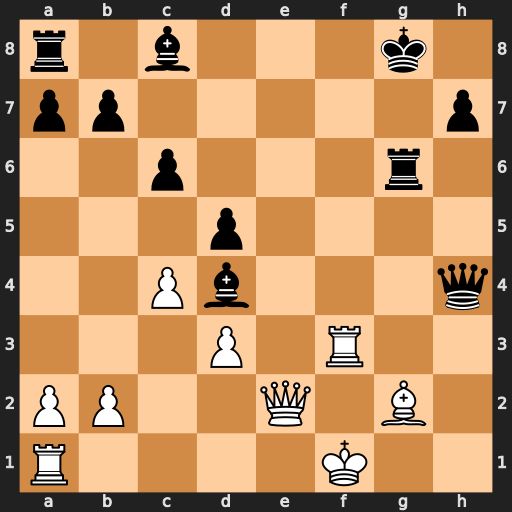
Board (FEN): r1b3k1/pp5p/2p3r1/3p4/2Pb3q/3P1R2/PP2Q1B1/R4K2
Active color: w
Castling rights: -
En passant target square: -
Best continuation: Qe8+ Kg7 Qf8#